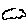
Label: cloud